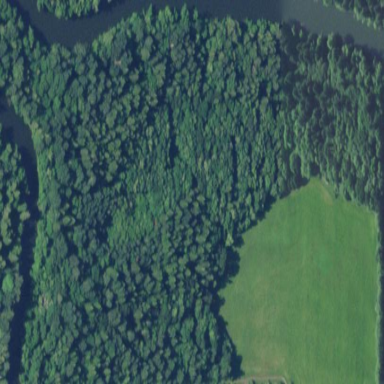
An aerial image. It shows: Woodland with evergreen needle-leaved trees.